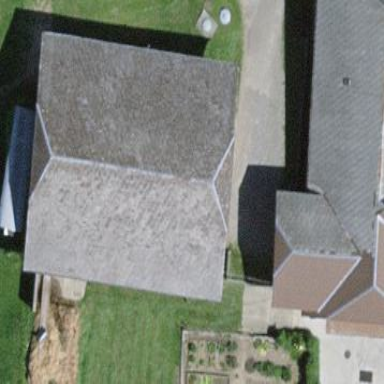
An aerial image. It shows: Barn.